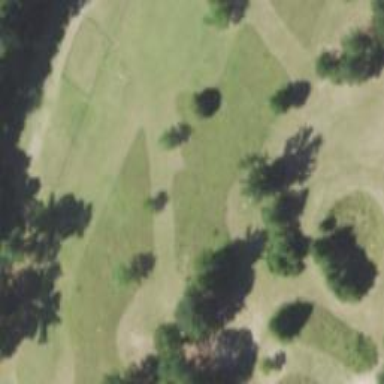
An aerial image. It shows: Disc golf tee area.